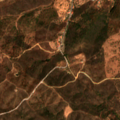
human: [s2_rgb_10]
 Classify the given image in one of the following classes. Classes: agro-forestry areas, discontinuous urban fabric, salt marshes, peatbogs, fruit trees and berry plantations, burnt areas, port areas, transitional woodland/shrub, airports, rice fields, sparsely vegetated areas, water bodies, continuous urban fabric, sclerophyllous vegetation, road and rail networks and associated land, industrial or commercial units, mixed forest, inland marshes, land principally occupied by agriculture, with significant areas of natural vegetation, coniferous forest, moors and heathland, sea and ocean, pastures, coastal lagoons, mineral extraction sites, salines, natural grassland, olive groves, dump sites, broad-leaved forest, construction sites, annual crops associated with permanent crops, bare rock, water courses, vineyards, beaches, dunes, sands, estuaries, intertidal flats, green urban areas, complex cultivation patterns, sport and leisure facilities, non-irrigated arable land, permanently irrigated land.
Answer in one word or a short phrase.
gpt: broad-leaved forest, transitional woodland/shrub